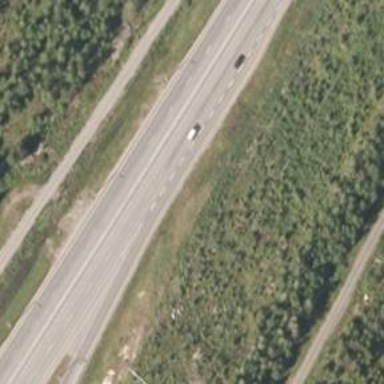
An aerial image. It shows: Asphalt trunk highway.